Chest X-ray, PA view. Patient: 46 years old, sex M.
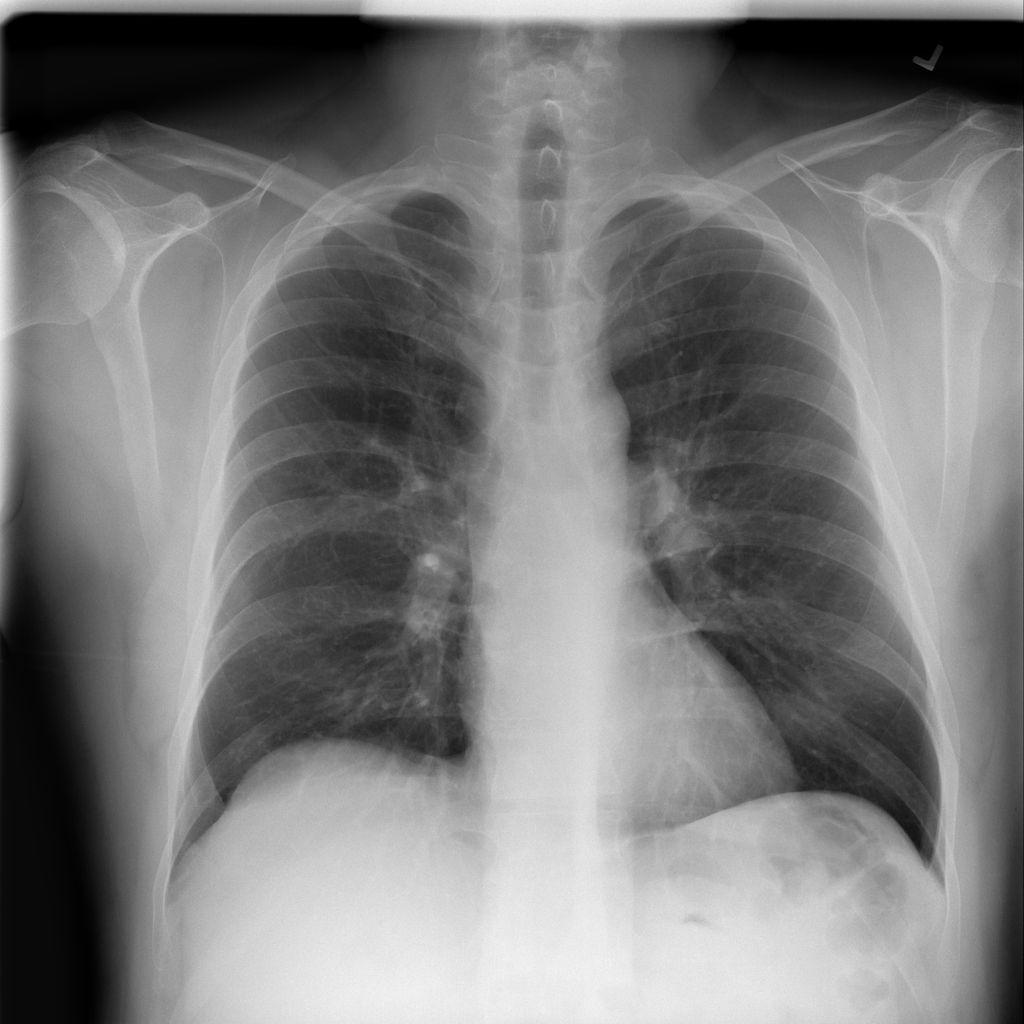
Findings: No Finding